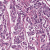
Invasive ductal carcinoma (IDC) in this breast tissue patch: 1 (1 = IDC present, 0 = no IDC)